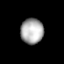
Tissue: prostate
Cell type: Myeloid cells
Senescence score: 0.1833
Nuclear area (px): 569
Mean DAPI intensity: 170.545